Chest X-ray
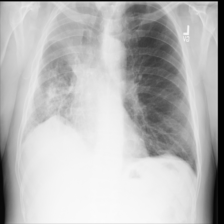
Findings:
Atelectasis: negative
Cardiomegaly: negative
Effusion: negative
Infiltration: positive
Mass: negative
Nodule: negative
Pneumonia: negative
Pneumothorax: negative
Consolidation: negative
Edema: negative
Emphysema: negative
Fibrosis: negative
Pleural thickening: negative
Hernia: negative